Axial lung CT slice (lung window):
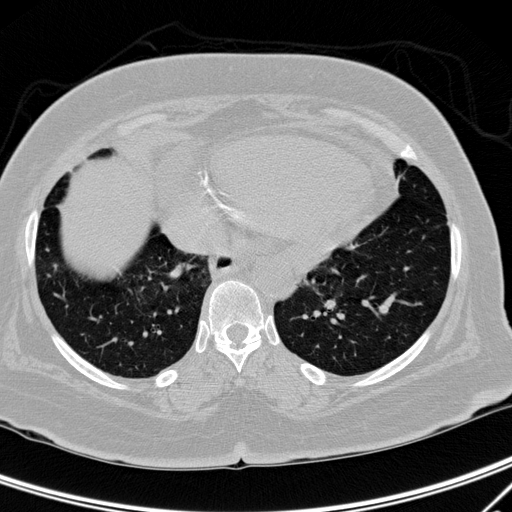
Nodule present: no